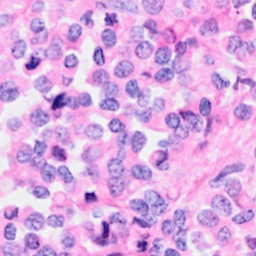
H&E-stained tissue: Breast